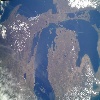
Label: land